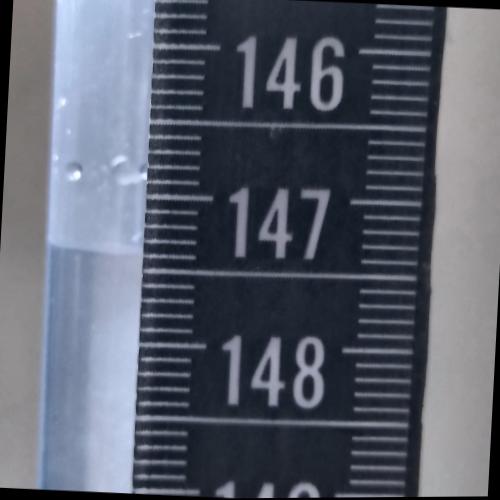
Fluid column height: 147.4 cm